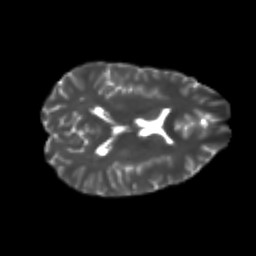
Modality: T2w
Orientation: axial
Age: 24
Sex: male
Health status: healthy
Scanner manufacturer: philips
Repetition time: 7.385 s
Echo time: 0.08599 s